Platform: macOS
Application: Chrome
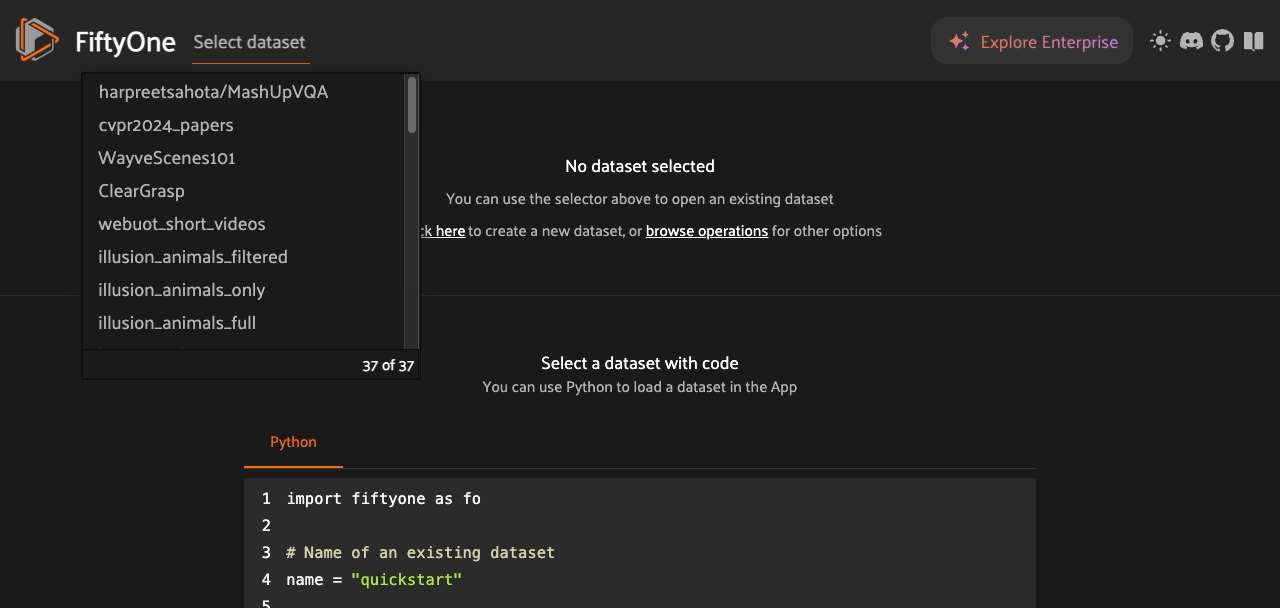
task_description: Load the ClearGrasp dataset
action_type: select
element_info: Menu Item
steps_since_start: 1